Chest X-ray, PA view. Patient: 48 years old, sex F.
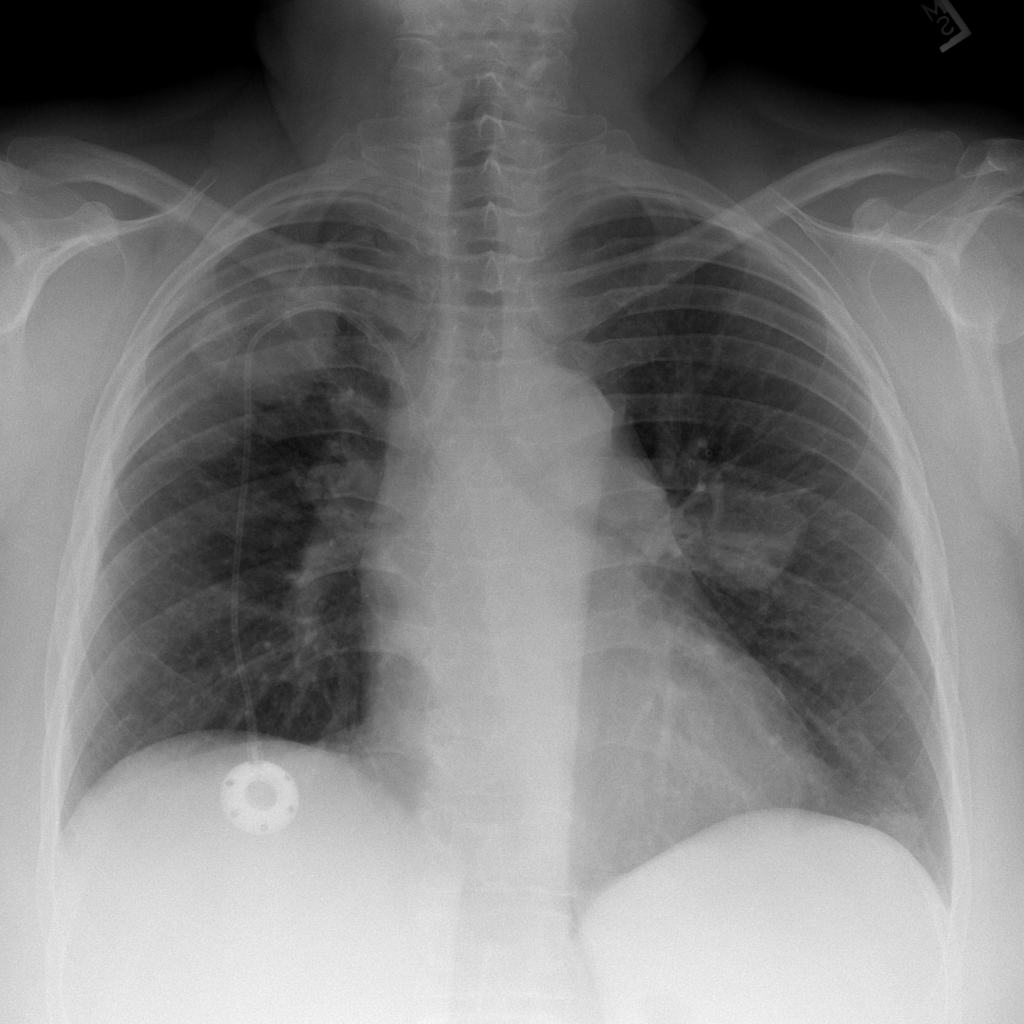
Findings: No Finding